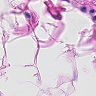
Metastatic tissue present: no